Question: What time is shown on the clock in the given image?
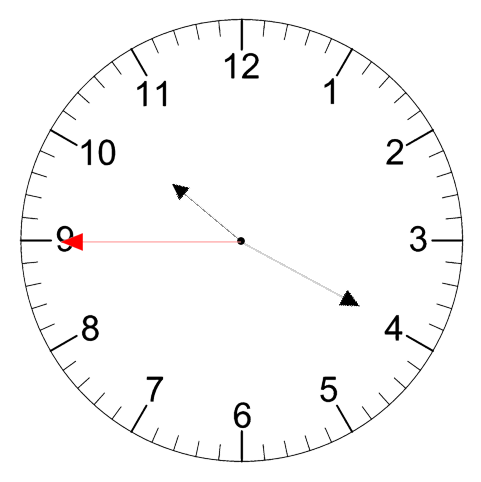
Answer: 10:19:45